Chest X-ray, AP view. Patient: 25 years old, sex F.
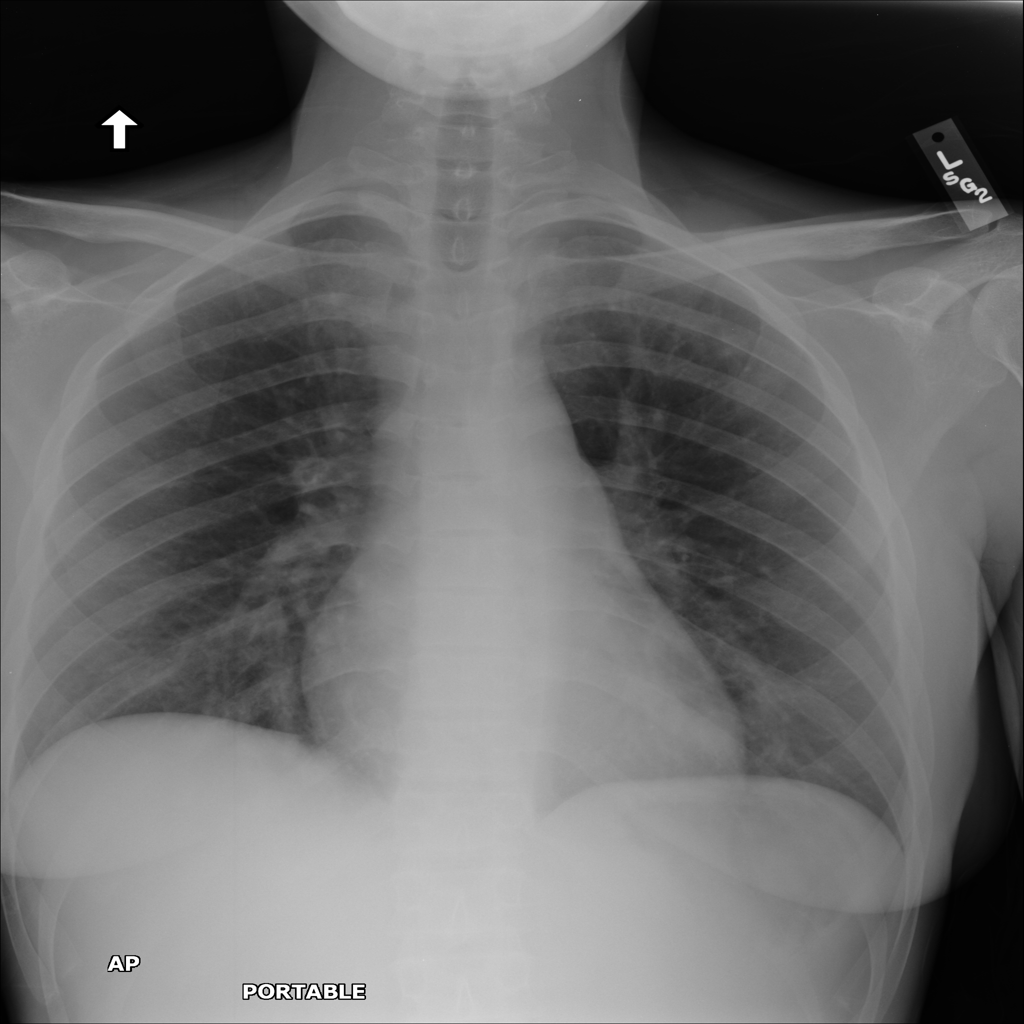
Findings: No Finding